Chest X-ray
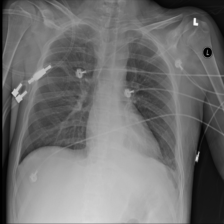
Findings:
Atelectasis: negative
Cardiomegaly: negative
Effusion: negative
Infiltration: negative
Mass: negative
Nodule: negative
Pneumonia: negative
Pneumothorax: positive
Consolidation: negative
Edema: negative
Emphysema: negative
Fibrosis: negative
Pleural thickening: positive
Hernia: negative